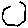
Label: hexagon